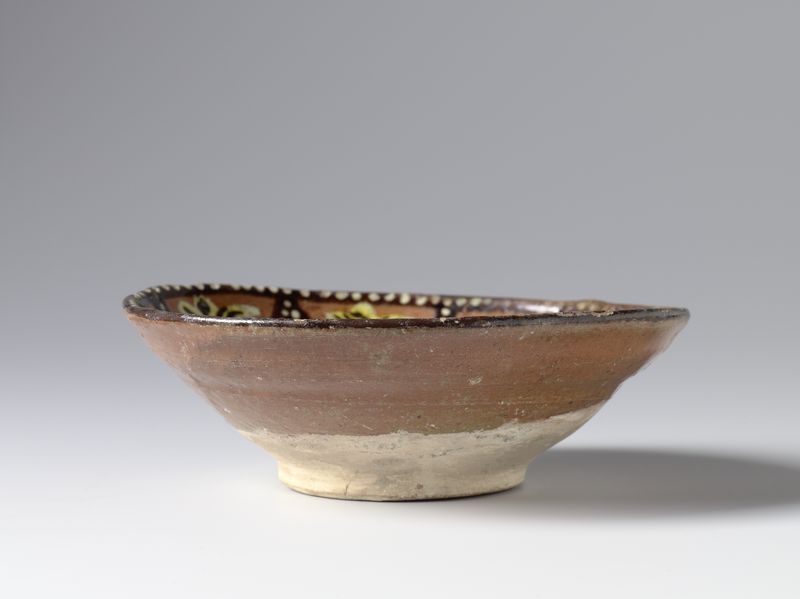
Titel: Kom met groene plantmotieven en stippellijnen
Standort: Amsterdam
Institution: Rijksmuseum
Schlagwörter: schatten, schale, keramik, rand, white, black, old, yellow, verzierung, flowers, brown, vase, punkte, gemustert, gepunktet, flower, orange, decoration, ornament, dots, glasur, photo, antique, bent, ceramic, lip, blumen, soil, china, dish, pottery, plate, tan, round, oriental, bowl, painted, muster, clay, edge, slip, petals, raw, sleaves, ton, gefäß, crooked, rim, terra cotta, unpainted, baked, dotss, emal, вшыр, olf, glasiert, geföß